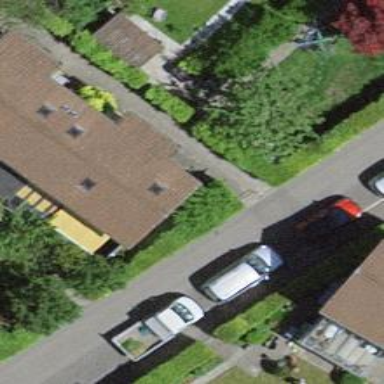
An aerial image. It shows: Terrace building.